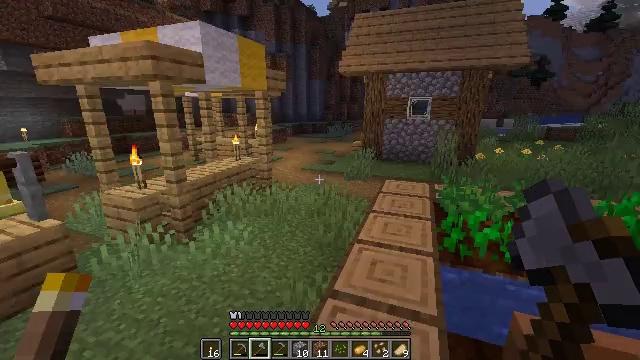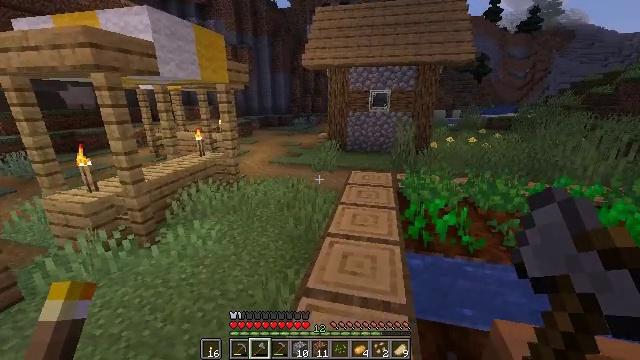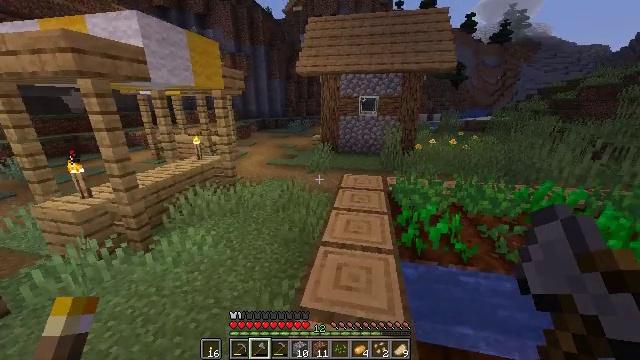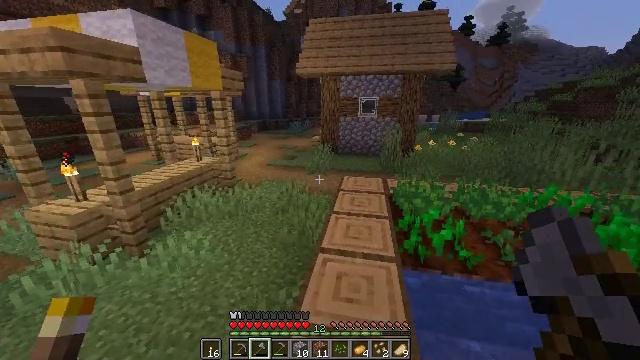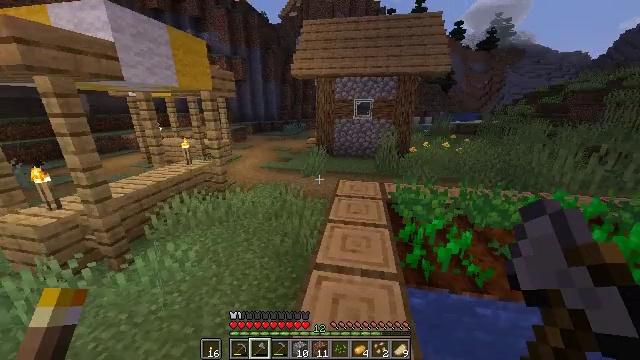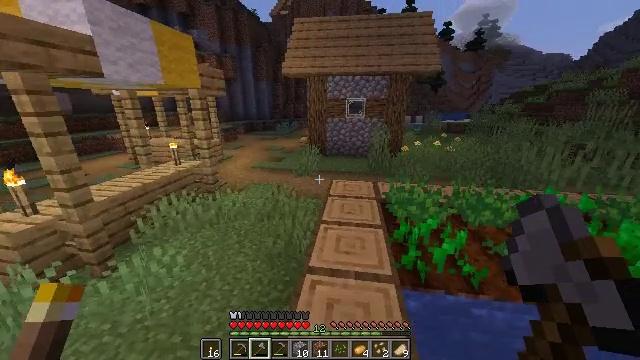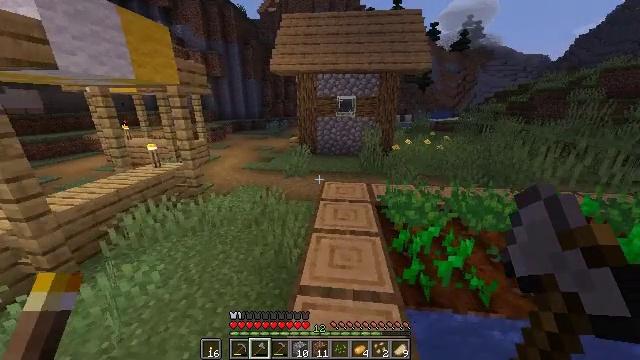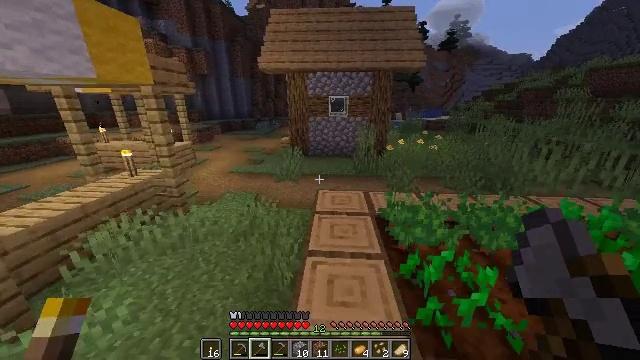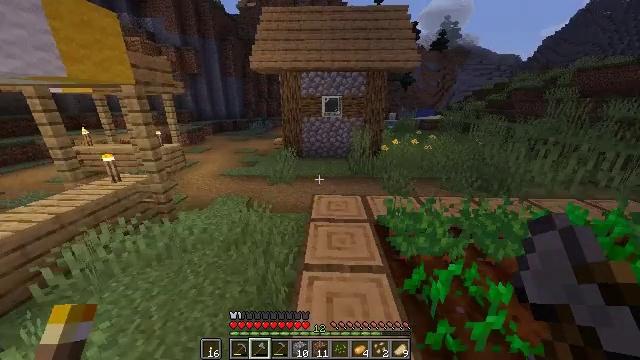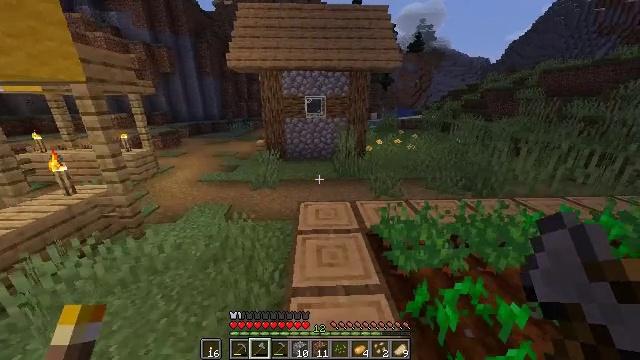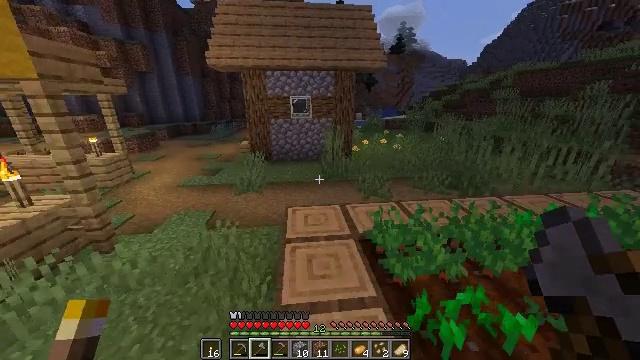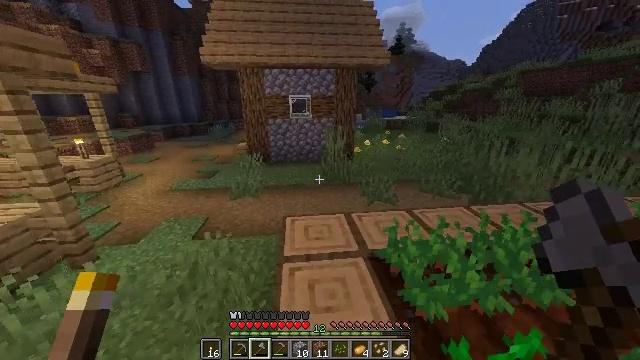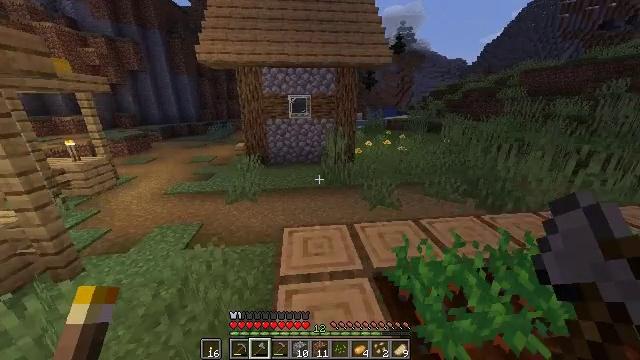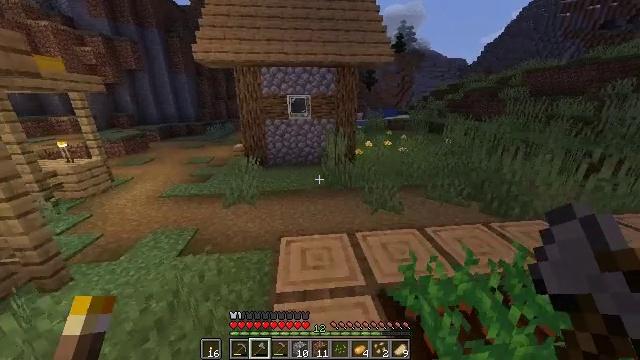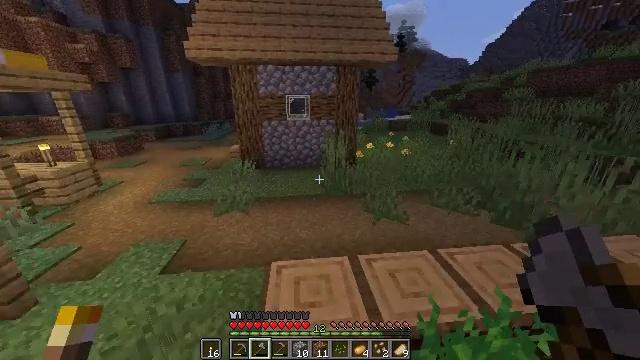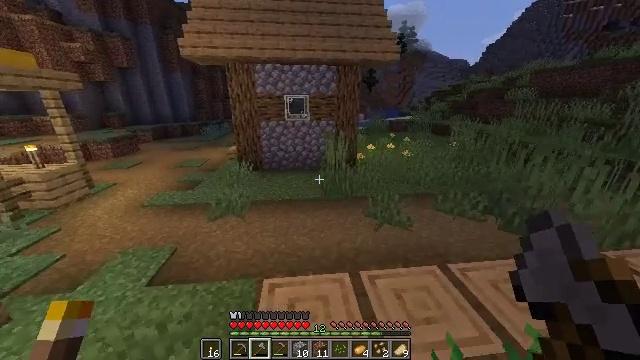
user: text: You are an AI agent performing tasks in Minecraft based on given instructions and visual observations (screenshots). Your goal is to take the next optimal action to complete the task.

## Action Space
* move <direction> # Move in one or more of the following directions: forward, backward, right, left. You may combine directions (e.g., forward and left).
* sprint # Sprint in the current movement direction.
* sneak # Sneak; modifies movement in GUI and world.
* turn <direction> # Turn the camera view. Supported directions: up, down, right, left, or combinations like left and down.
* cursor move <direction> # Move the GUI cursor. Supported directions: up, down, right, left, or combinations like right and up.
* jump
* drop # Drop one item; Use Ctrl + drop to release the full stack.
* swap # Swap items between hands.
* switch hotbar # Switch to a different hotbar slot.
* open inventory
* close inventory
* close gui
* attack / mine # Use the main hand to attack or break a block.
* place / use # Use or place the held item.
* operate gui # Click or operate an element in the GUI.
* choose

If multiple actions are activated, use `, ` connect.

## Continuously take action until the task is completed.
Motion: motion action
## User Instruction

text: Dig the grass path to transform it.
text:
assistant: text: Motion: move forward, sprint, turn right and down
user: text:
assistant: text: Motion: move forward, sprint, turn right
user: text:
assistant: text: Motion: move forward, sprint
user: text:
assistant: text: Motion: move forward, sprint, turn right
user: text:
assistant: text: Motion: move forward, sprint, turn right
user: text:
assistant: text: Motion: move forward, sprint, turn right
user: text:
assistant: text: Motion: move forward, sprint, turn right
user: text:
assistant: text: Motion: move forward, sprint, turn right
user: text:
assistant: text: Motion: move forward, sprint, turn right
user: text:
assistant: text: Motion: move forward, sprint, turn right
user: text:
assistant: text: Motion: move forward, sprint
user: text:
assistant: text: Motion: move forward, sprint
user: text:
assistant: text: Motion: move forward, sprint
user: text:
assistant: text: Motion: move forward, sprint
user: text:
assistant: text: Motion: move forward, sprint
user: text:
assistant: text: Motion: move forward, sprint
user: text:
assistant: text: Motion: move forward, sprint
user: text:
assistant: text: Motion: move forward, sprint
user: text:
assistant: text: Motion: move forward, sprint, turn left
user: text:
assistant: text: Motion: move forward, sprint, turn left
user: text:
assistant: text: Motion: move forward, sprint, turn left and up
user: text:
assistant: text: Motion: move forward, sprint, turn left and up
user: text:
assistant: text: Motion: move forward, sprint, turn left and up
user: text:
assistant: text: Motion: move forward, sprint
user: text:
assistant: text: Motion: move forward, sprint
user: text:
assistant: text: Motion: move forward, sprint
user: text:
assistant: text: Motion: move forward, sprint, turn right, jump
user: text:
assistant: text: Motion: move forward, sprint, turn right and up, jump
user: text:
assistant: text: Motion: move forward, sprint, jump
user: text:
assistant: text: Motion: move forward, sprint, jump